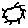
Label: sun